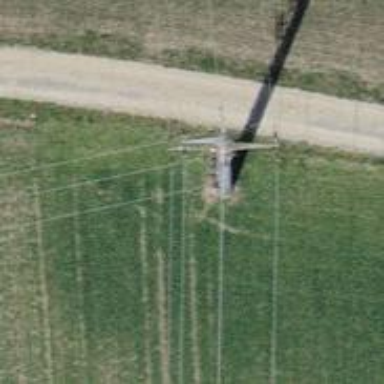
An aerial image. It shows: Minor power line.